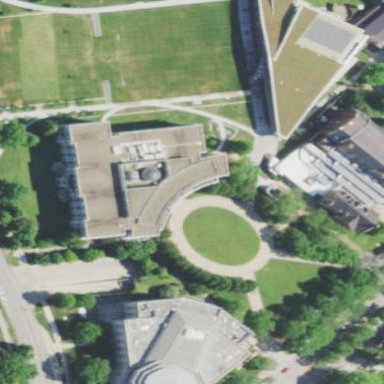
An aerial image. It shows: College building.